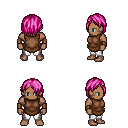
a pixel art fantasy rpg character, male body template, human, dark skin, brown tunic, white pants, pink bangs hairstyle, leather bracers, four views (front, back, left, right), 2x2 character sprite sheet, small pixel art, hard edges, no anti-aliasing